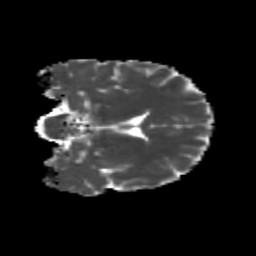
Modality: MD
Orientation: coronal
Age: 23
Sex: female
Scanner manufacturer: siemens
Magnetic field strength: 3 T
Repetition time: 3.5 s
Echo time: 0.104 s